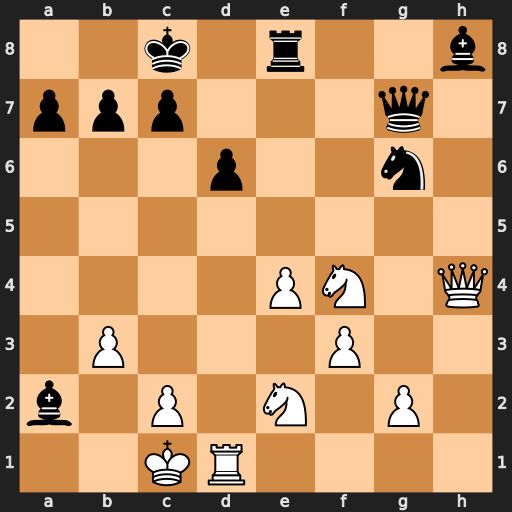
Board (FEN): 2k1r2b/ppp3q1/3p2n1/8/4PN1Q/1P3P2/b1P1N1P1/2KR4
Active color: w
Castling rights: -
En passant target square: -
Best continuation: Qg4+ Kb8 Qxg6